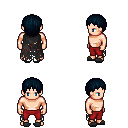
a pixel art fantasy rpg character, male body template, human, light skin, black tattered cape, red pants, raven plain hairstyle, gray slippers, four views (front, back, left, right), 2x2 character sprite sheet, small pixel art, hard edges, no anti-aliasing